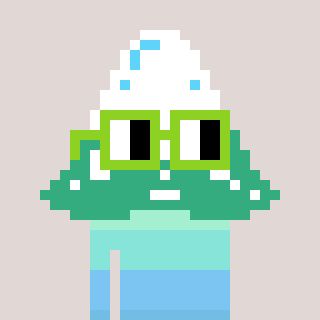
a pixel art character with square light green glasses, a snowy mountain-shaped head and a bege-colored body on a warm background